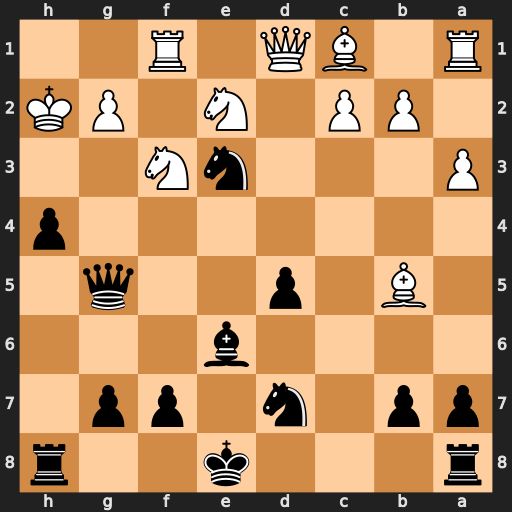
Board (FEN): r3k2r/pp1n1pp1/4b3/1B1p2q1/7p/P3nN2/1PP1N1PK/R1BQ1R2
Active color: b
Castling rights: kq
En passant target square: -
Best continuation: Qxg2#